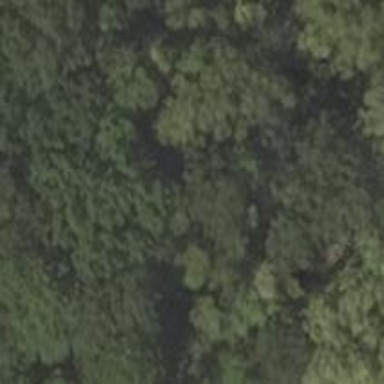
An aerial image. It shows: Broadleaved foliage.